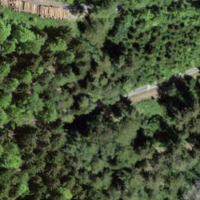
EUNIS habitat code: 43
Species observed at this site:
Neottia nidus-avis
Corylus avellana
Heracleum sphondylium